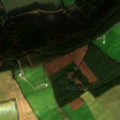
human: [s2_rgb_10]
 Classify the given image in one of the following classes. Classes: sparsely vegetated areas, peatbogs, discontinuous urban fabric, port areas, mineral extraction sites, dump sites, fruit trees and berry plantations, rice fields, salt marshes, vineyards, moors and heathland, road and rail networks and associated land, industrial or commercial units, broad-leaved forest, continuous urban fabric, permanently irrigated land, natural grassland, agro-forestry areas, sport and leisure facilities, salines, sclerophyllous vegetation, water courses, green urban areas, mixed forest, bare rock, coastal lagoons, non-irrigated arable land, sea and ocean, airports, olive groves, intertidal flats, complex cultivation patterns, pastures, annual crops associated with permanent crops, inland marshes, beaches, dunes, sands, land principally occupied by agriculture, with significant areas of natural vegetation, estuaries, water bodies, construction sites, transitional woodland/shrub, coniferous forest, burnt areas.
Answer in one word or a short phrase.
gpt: non-irrigated arable land, pastures, coniferous forest